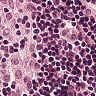
Metastatic tissue present: no